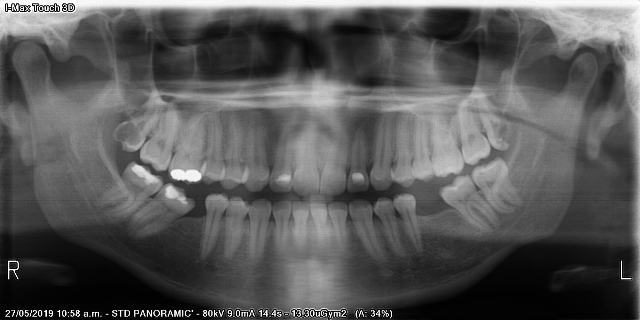
adult